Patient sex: M
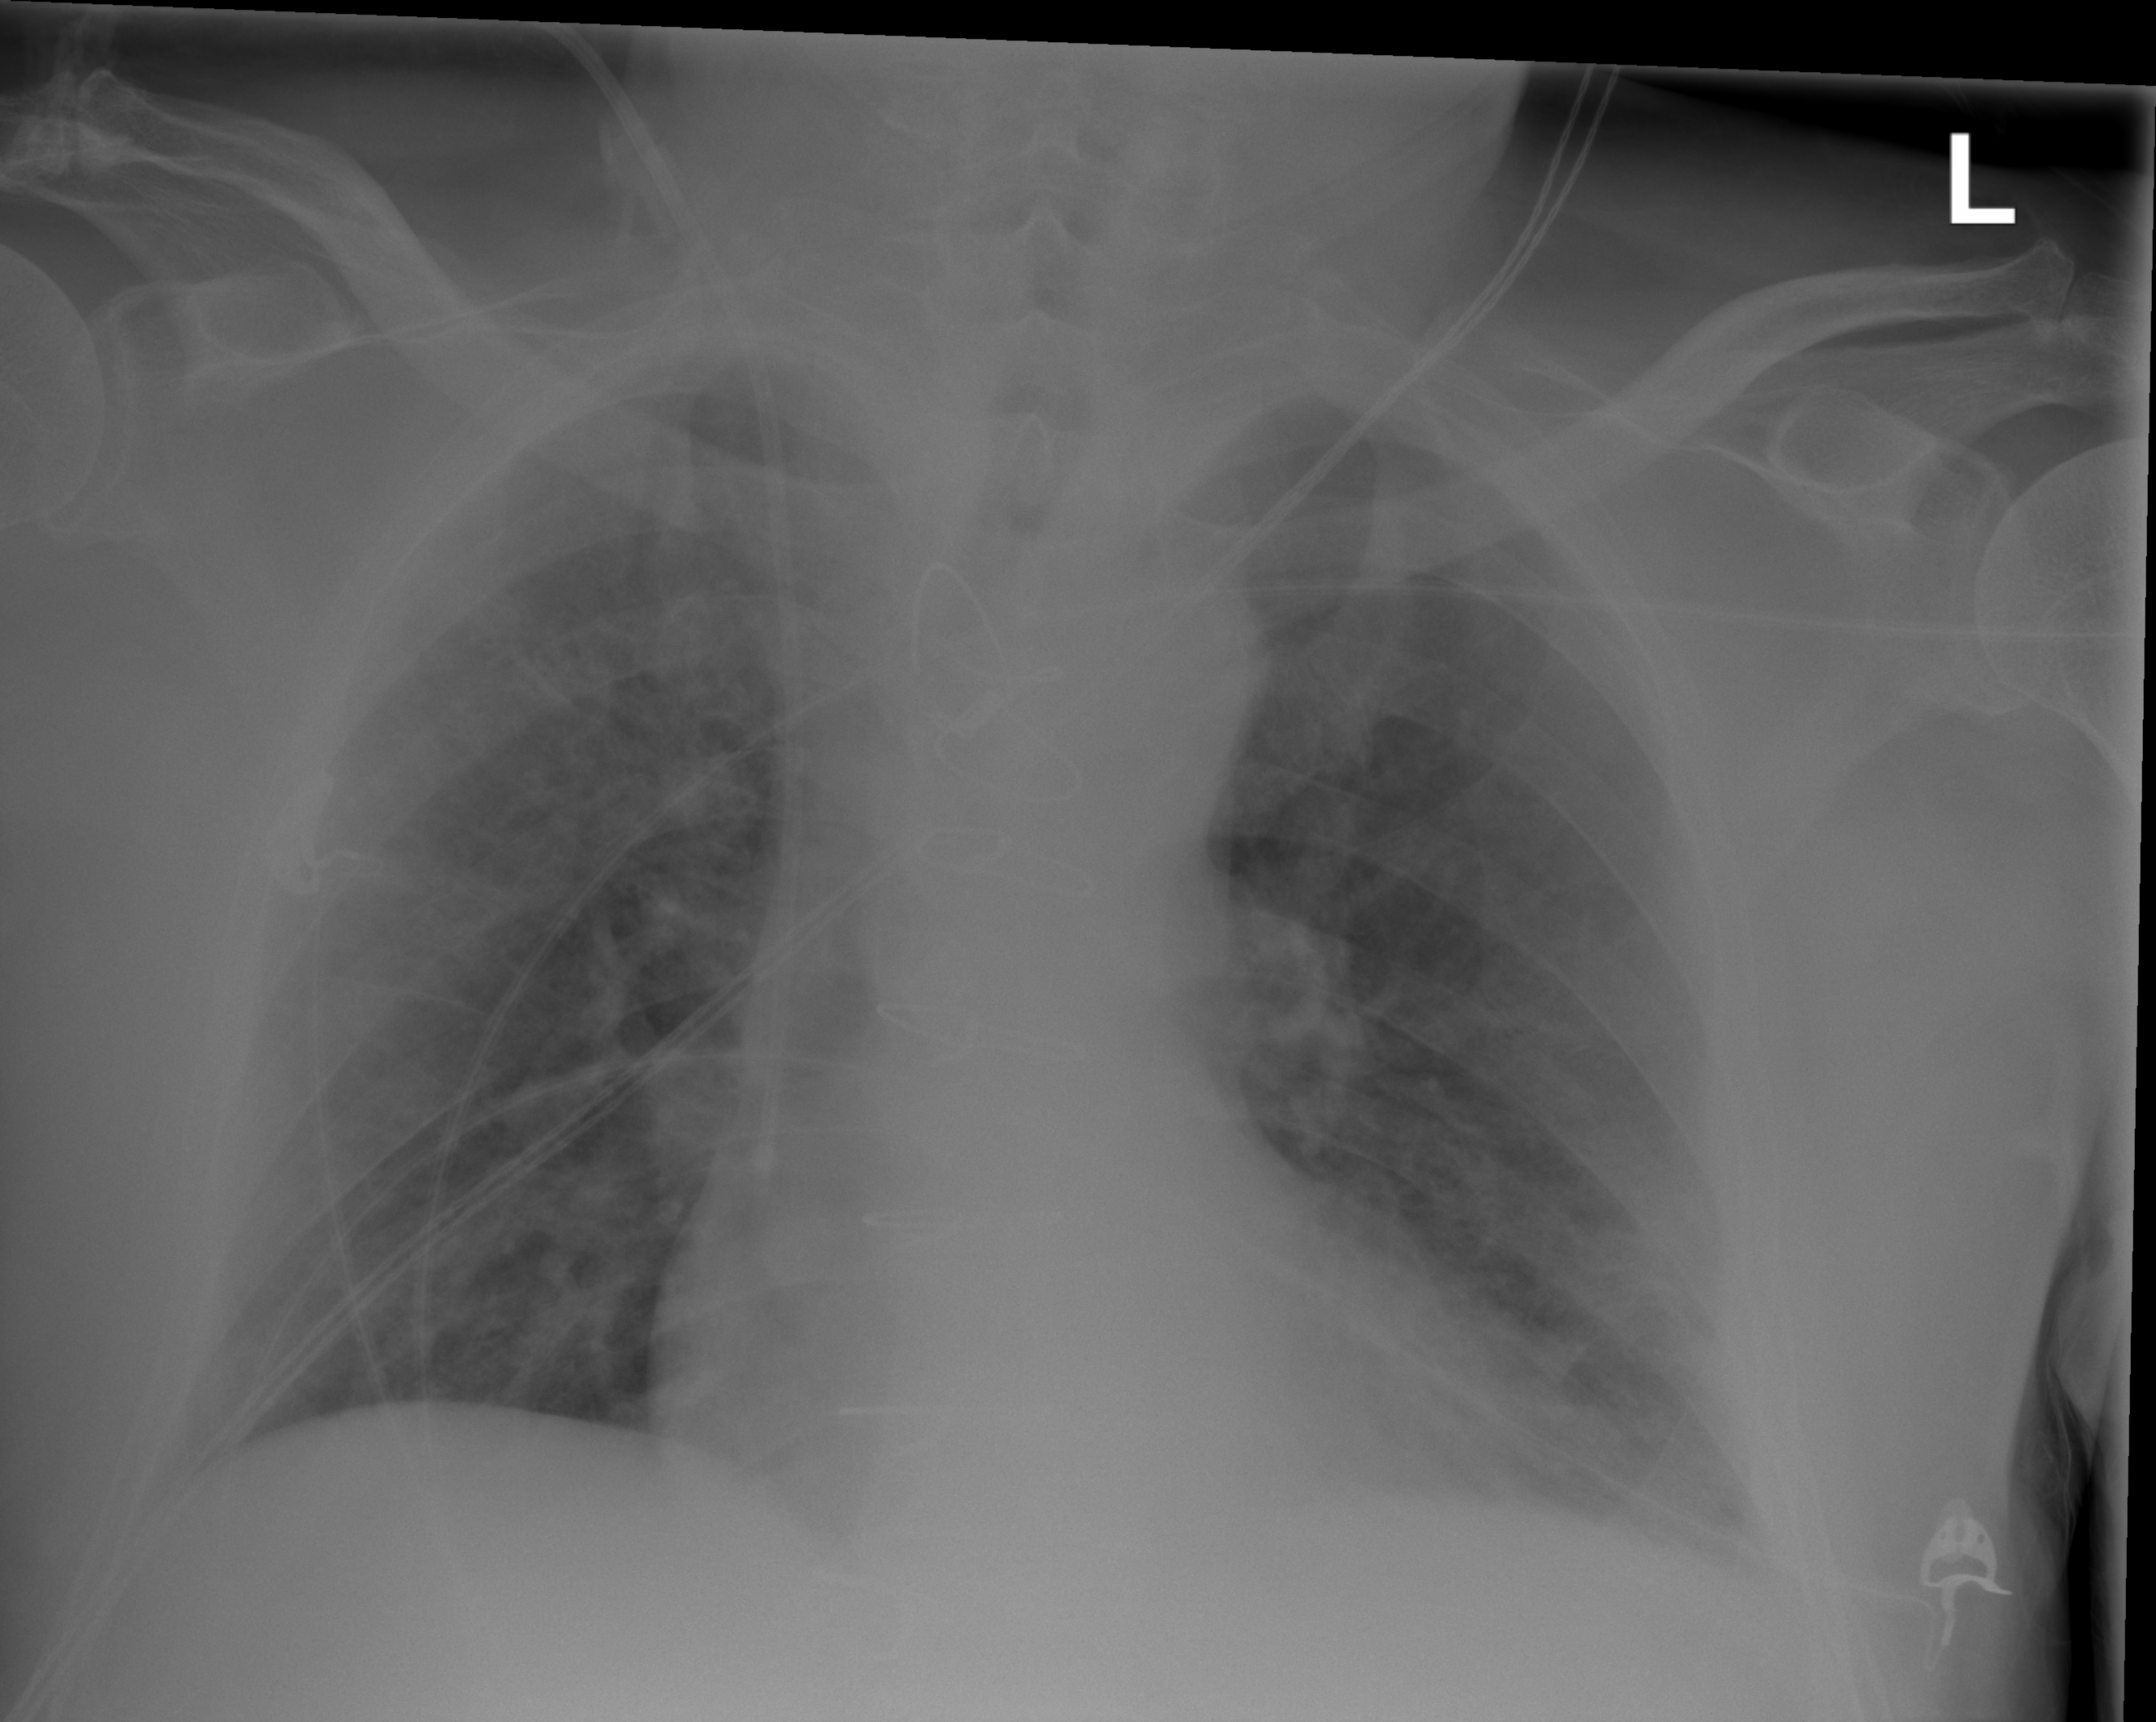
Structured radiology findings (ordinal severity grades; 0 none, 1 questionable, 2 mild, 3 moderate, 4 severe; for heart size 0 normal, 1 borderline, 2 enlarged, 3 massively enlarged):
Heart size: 0
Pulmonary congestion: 0
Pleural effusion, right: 0
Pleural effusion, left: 0
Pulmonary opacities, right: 2
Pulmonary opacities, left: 2
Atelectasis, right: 0
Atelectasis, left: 2